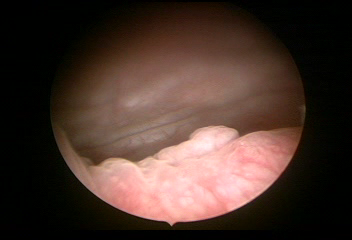
Modality: WLC
Class: Normal mucosa
Bladder cancer association: No